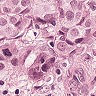
Metastatic tissue present: yes